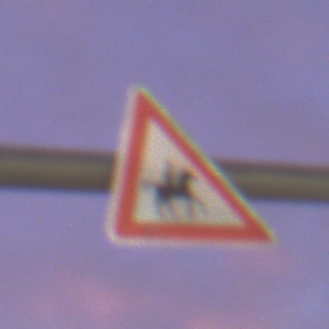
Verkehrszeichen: ReiterLinks
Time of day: SunriseSunset
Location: Outdoor (Urban)
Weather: PartlyCloudy
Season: NotSpecified
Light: Artificial